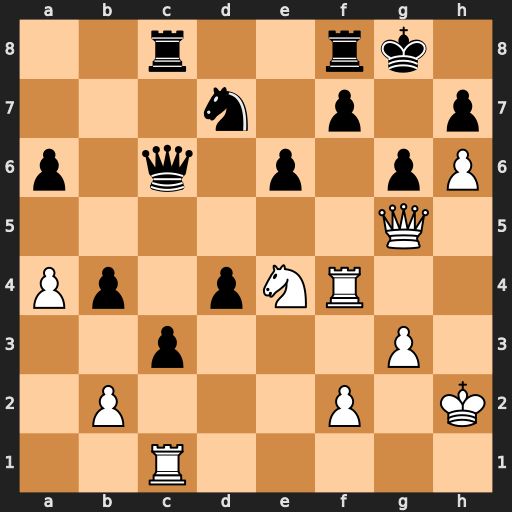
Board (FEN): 2r2rk1/3n1p1p/p1q1p1pP/6Q1/Pp1pNR2/2p3P1/1P3P1K/2R5
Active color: w
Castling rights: -
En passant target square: -
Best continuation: Nf6+ Kh8 Nxd7 f6 Nxf6